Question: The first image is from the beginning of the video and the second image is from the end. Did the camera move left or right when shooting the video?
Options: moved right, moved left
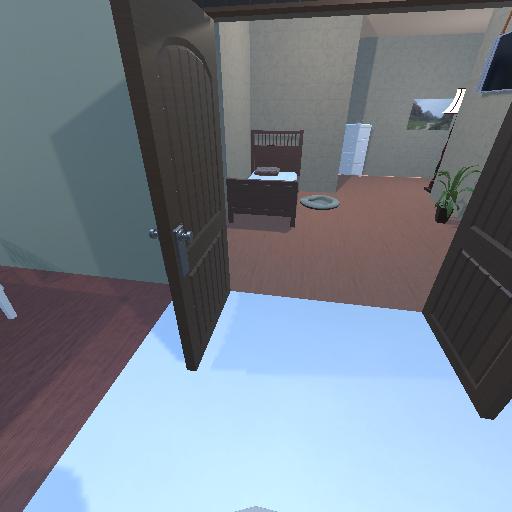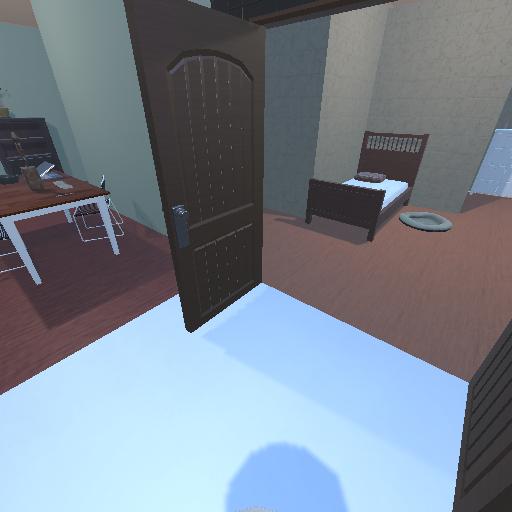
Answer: moved right